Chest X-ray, AP view. Patient: 69 years old, sex M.
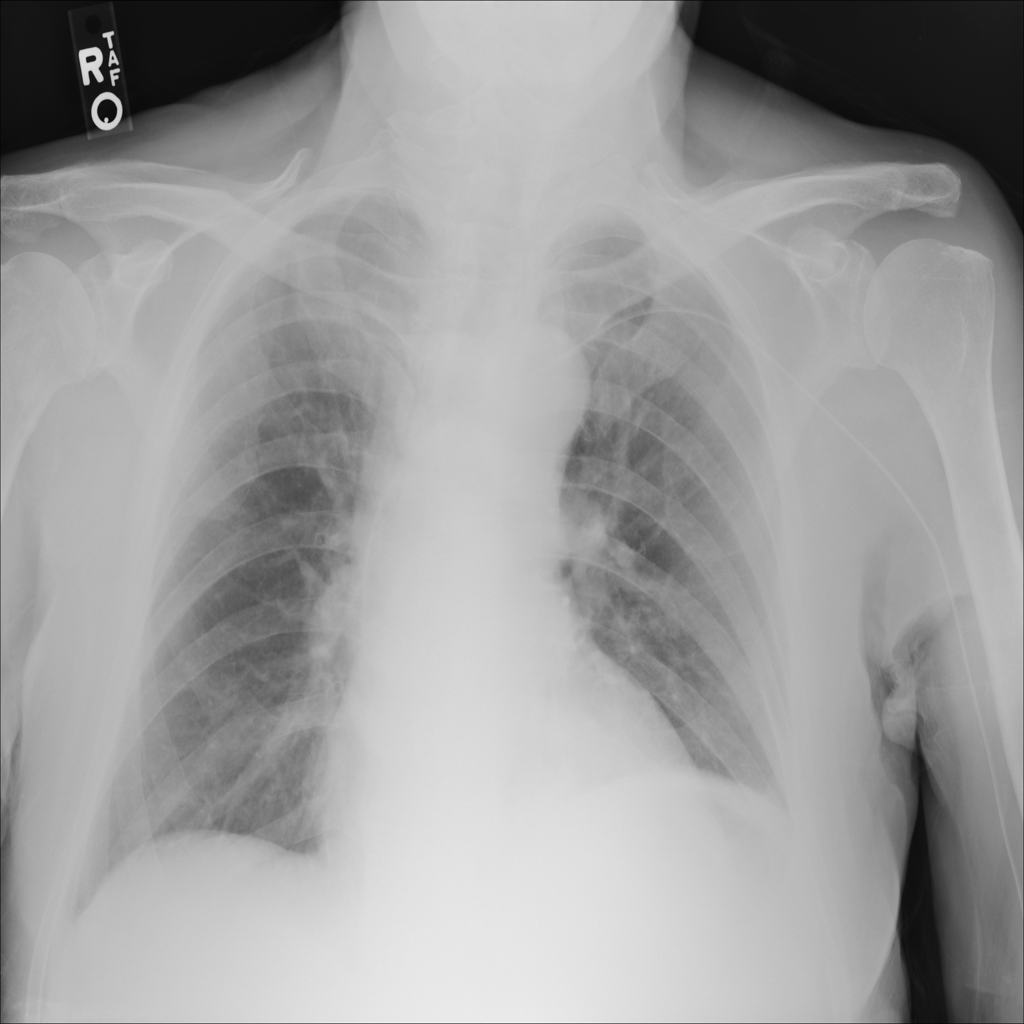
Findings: No Finding